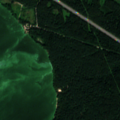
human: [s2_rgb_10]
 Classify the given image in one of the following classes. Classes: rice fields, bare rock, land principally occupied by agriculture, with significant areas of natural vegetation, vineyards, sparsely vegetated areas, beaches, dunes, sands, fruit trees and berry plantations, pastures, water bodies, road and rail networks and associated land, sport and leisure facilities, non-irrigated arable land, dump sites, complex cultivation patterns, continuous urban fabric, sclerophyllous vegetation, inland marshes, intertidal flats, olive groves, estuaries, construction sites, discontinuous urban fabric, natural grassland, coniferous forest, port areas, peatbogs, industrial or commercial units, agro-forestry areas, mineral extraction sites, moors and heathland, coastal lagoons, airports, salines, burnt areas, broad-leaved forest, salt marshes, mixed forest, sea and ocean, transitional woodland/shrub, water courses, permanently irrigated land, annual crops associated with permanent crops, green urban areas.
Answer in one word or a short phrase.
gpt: complex cultivation patterns, coniferous forest, mixed forest, water bodies